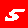
Digit: 5